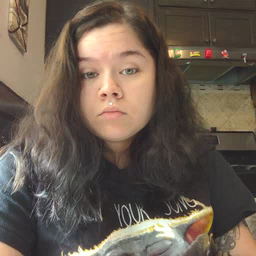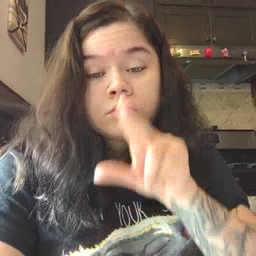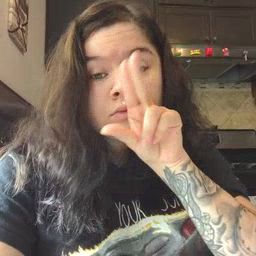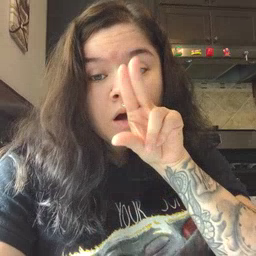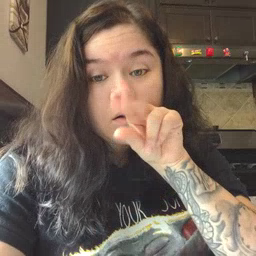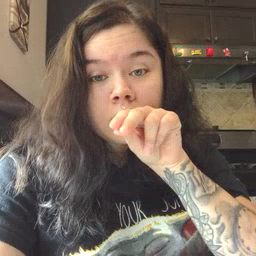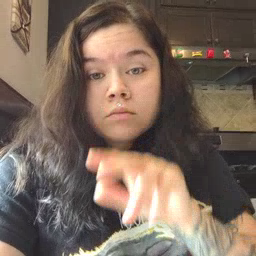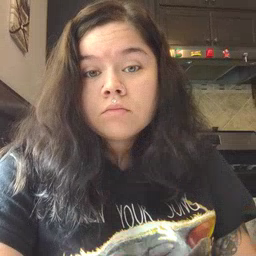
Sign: duck